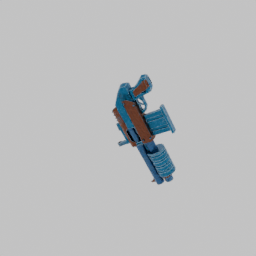
Label: tools